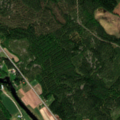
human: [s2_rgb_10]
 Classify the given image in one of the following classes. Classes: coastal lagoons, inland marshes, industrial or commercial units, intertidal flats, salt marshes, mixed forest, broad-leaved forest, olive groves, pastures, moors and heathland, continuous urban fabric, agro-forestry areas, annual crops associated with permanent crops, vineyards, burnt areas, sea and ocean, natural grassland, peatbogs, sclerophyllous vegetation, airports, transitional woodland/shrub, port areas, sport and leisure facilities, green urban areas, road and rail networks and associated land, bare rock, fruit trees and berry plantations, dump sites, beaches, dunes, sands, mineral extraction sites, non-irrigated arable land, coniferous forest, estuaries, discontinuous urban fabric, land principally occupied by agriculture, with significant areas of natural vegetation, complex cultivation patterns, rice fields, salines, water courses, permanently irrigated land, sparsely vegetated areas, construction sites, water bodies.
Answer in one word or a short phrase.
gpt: non-irrigated arable land, coniferous forest, mixed forest, transitional woodland/shrub